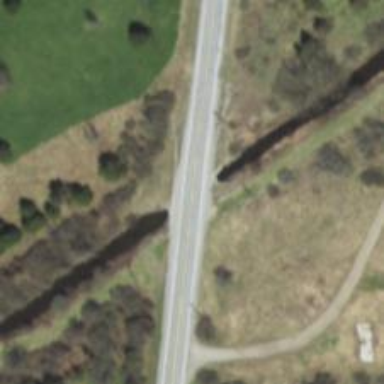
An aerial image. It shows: Canal culvert running through tunnel.